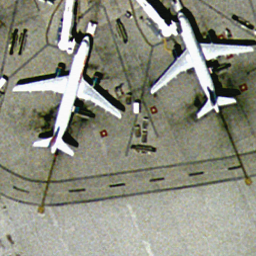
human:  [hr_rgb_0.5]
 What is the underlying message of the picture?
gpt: airplane